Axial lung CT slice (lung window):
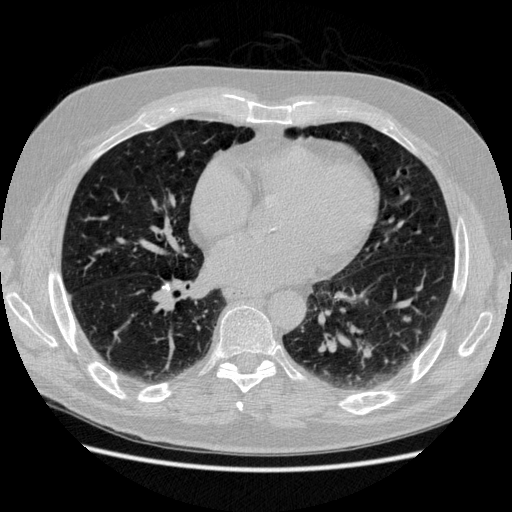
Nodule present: no